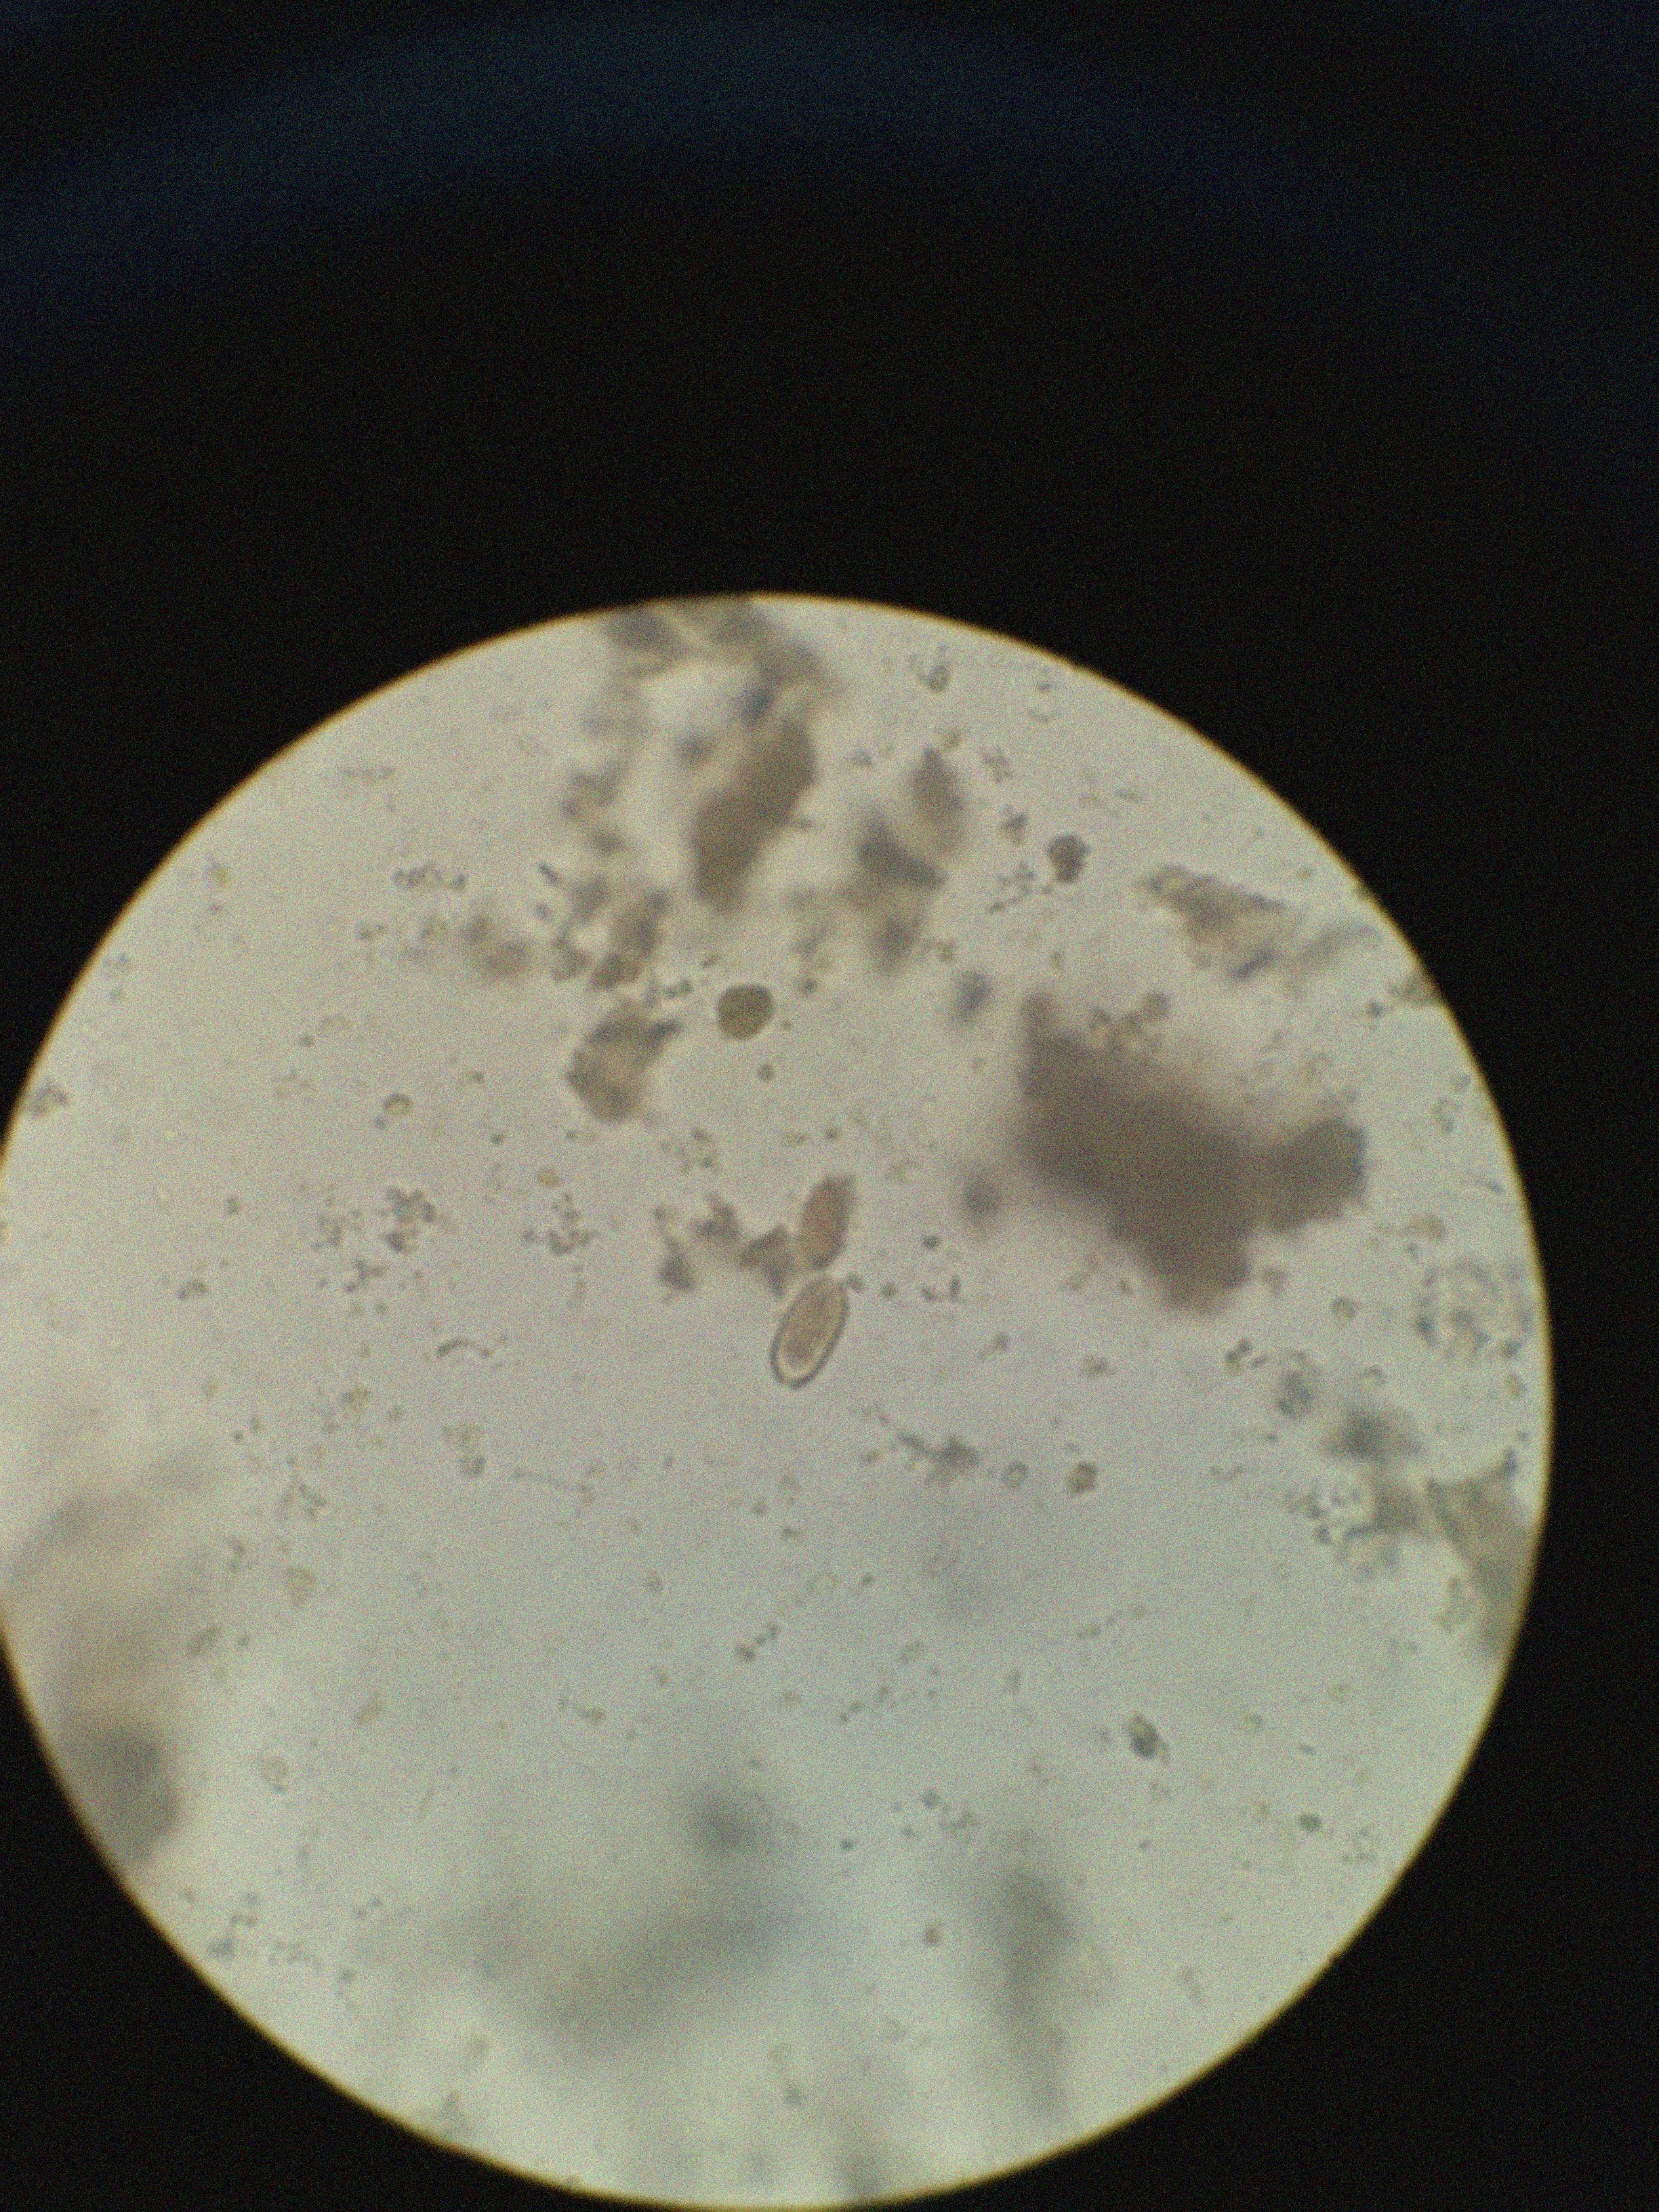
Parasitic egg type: Capillaria philippinensis